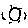
Label: sun